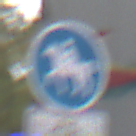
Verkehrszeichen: Reitweg
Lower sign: EinspurigeFahrzeugeFrei5
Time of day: MorningAfternoon
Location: Outdoor (Urban)
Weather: PartlyCloudy
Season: NotSpecified
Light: Natural